Interaction volume radius: 10 \u00c5
Interaction volume height: 15 \u00c5
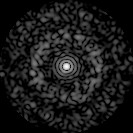
Disorder parameter: 0.8419